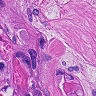
Metastatic tissue present: yes